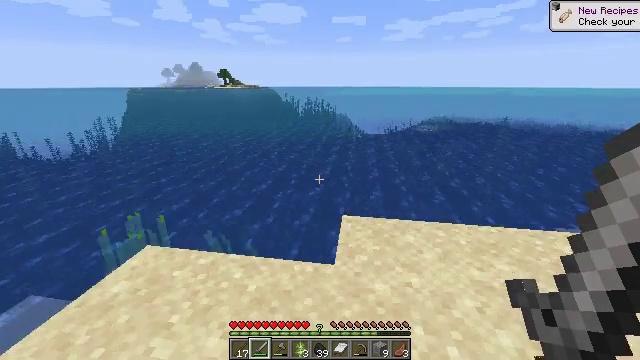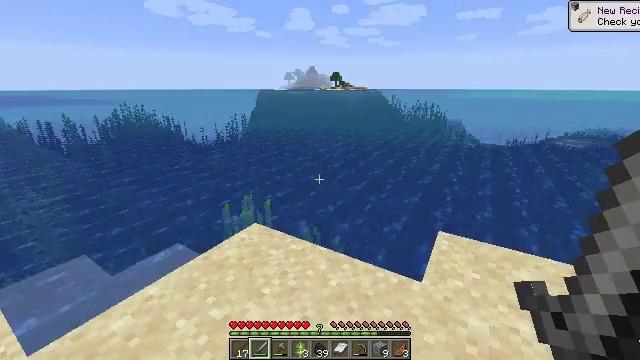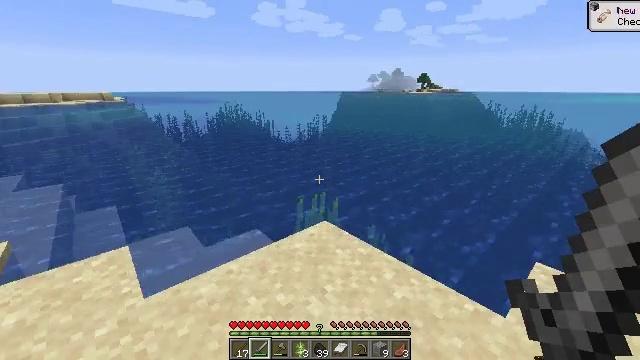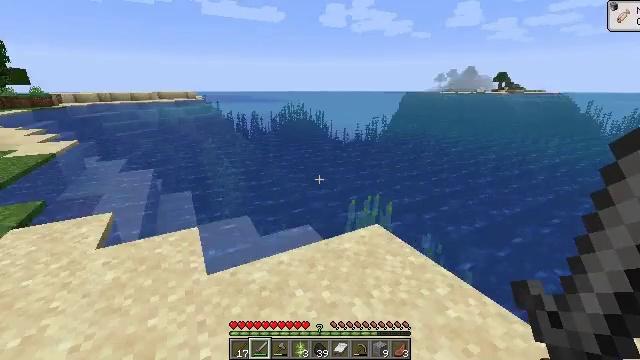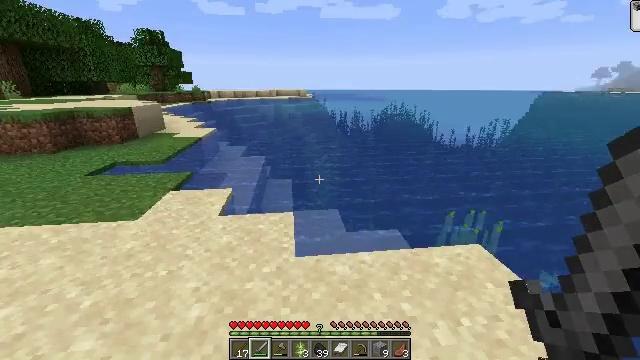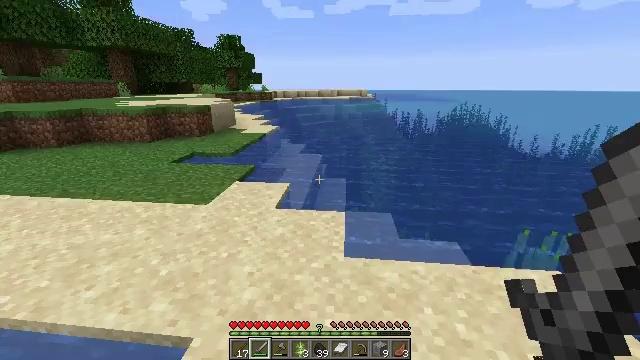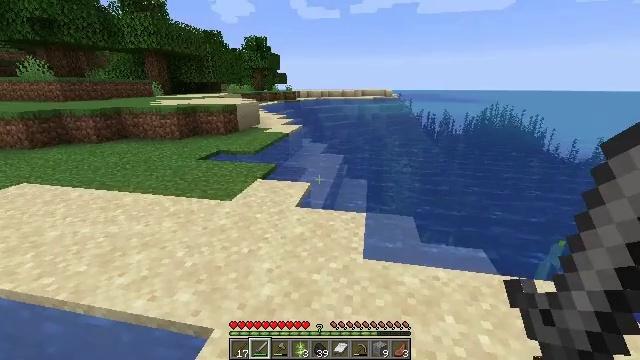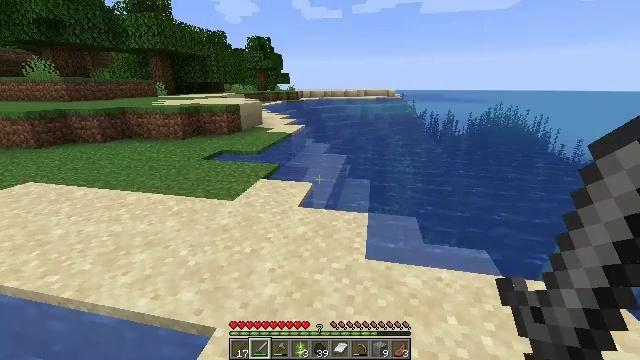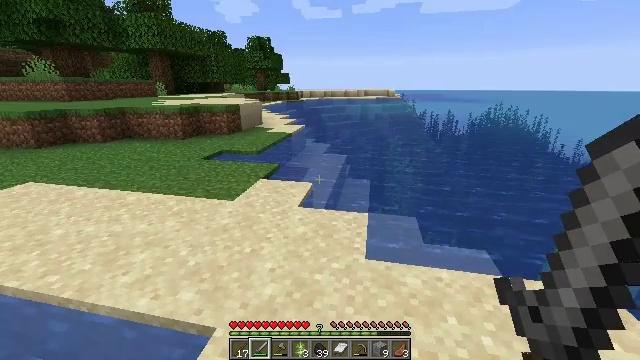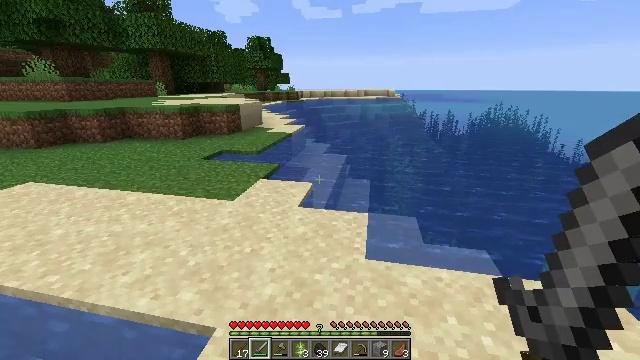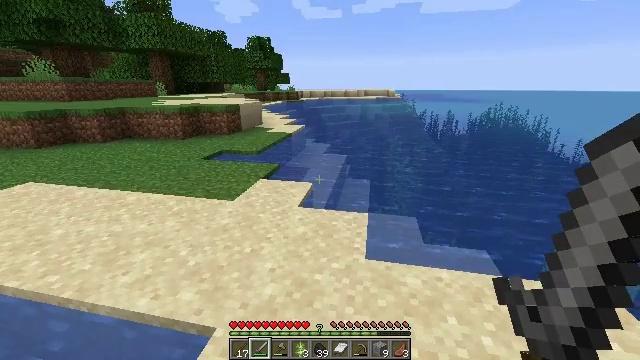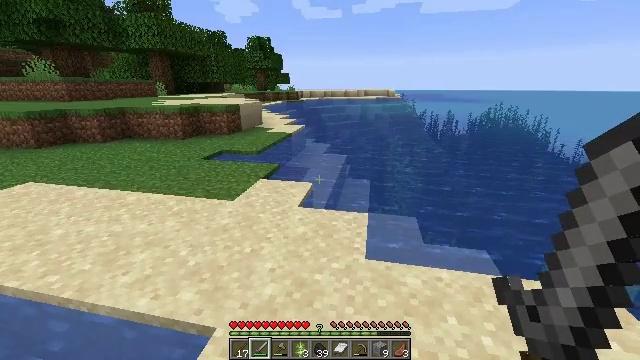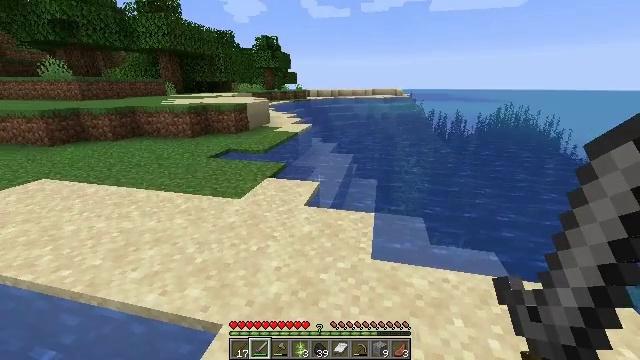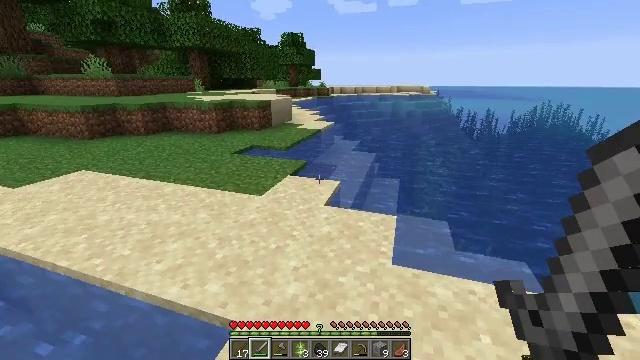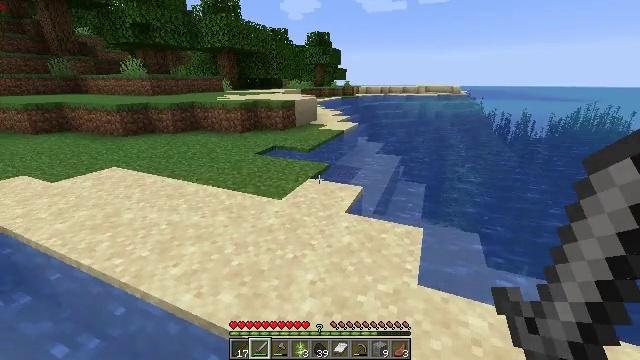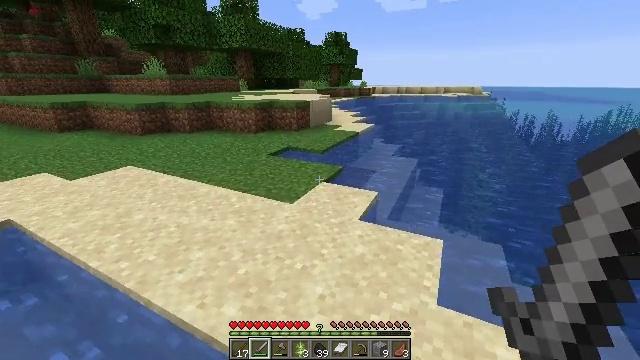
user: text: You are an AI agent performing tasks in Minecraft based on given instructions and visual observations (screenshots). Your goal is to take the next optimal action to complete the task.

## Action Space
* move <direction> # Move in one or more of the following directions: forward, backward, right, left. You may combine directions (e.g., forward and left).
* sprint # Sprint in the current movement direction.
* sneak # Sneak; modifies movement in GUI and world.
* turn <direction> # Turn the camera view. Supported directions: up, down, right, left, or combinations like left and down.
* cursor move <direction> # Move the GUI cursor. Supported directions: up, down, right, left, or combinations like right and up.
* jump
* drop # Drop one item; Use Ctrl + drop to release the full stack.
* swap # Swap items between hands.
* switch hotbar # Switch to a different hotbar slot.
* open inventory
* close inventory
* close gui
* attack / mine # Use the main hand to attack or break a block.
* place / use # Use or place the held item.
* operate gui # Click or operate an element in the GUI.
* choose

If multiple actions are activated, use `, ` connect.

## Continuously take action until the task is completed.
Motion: motion action
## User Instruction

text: Use a pickaxe to gather iron ore.
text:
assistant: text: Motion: turn left
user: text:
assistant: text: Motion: turn left
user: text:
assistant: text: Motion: turn left
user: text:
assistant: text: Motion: turn left
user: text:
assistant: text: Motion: turn left
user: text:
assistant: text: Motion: turn left
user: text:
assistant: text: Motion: no_op
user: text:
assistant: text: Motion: no_op
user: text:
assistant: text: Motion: no_op
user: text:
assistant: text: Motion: no_op
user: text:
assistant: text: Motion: no_op
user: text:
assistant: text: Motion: turn left
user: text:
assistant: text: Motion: move forward, turn left
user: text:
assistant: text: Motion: move forward, turn left
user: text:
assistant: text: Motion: move forward, turn left
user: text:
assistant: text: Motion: move forward, turn left
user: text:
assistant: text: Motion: move forward, turn left
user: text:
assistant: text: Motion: move forward, turn left
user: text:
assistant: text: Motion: move forward, turn left
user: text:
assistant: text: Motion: move forward, turn left
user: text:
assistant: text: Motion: move forward, turn left
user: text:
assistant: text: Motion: move forward, turn left
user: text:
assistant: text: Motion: move forward, turn left
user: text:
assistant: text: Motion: move forward
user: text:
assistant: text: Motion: move forward, turn up
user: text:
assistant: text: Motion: move forward
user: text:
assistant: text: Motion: move forward, turn right
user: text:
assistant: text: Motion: move forward
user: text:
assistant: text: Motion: move forward
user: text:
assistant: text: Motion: move forward